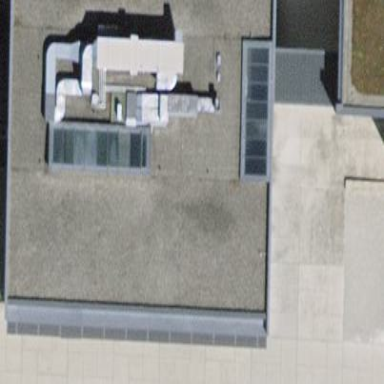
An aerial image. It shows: Part of building.